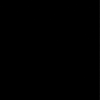
Label: dusty